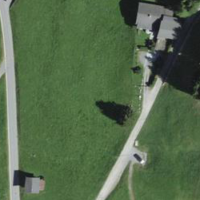
EUNIS habitat code: 26
Species observed at this site:
Nucifraga caryocatactes